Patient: sex M, age 58
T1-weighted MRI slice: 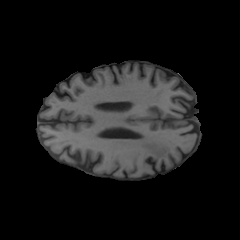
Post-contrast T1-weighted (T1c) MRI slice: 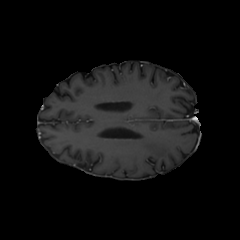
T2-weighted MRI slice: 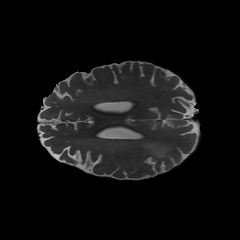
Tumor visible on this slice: yes
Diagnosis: Glioblastoma, IDH-wildtype
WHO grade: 4